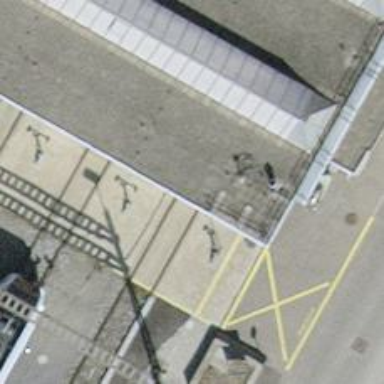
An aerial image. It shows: Rail yard with electrified contact lines for railway operations.